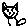
Label: cat